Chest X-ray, AP view. Patient: 40 years old, sex M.
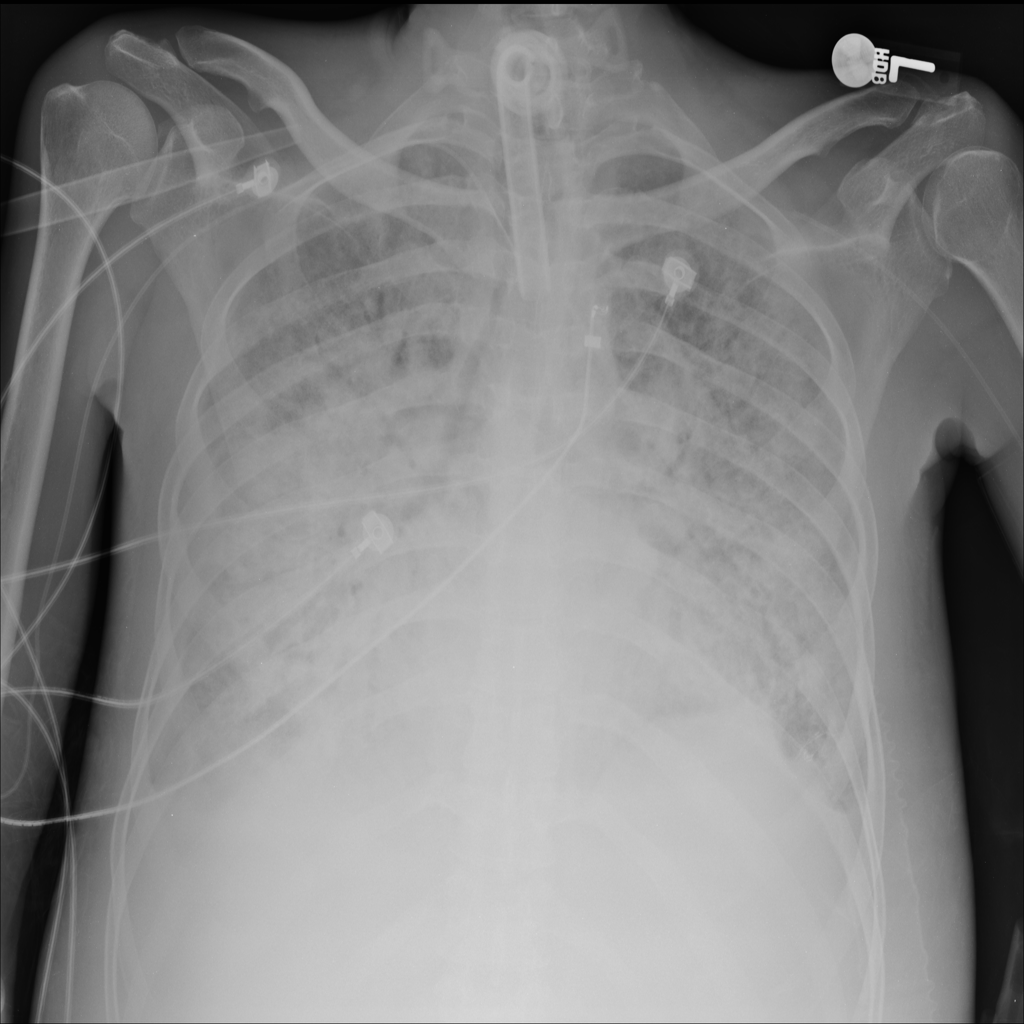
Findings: Pneumothorax